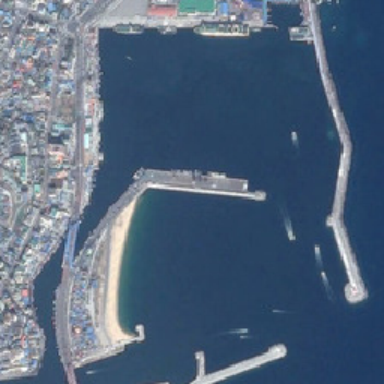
There are many buildings by the harbor .